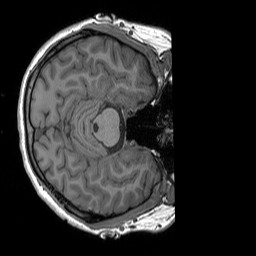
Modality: T1w
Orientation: axial
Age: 18
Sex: female
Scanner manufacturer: siemens
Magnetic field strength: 3 T
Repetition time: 1.9 s
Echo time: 0.00252 s